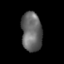
Tissue: skin
Cell type: Fibroblasts
Senescence score: 0.7552
Nuclear area (px): 790
Mean DAPI intensity: 102.253